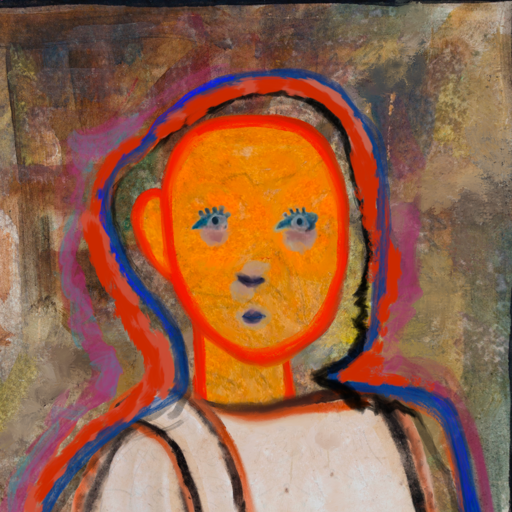
Background: Mosgoul, Head And Neck Front: Sisters, Face Front: Hill_Girl, Bust: Roy_Bahadur, Hair Front: Experience, Head Accessory: Blank, Second Necklace: Blank, Necklace: Blank, Baby: Blank